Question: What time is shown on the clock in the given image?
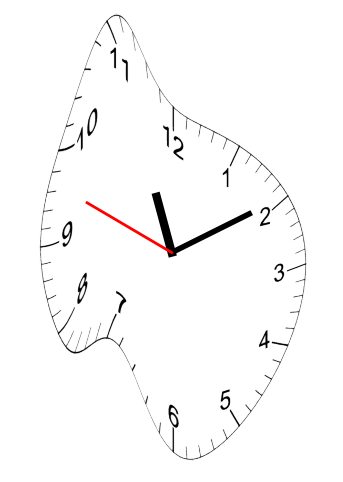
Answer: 11:09:48